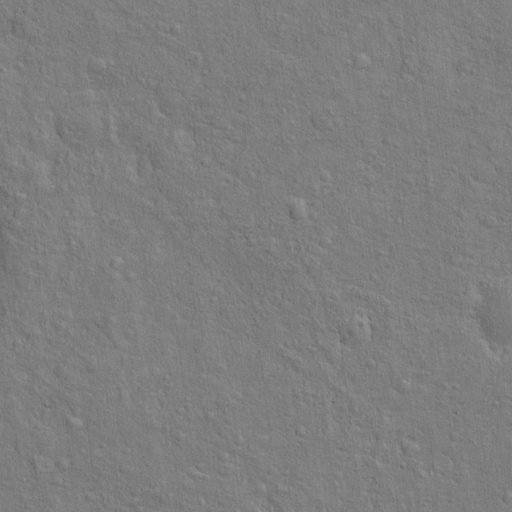
Classes present: Background